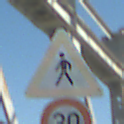
Verkehrszeichen: FussgaengerRechts
Zusatzzeichen unten: Geschwindigkeit30
Umgebung: Outdoor, Special
Tageszeit: MorningAfternoon
Wetter: Clear
Licht: Natural
Jahreszeit: NotSpecified
Kontrast: HighContrast